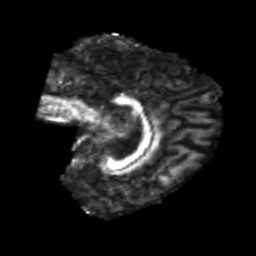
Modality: FA
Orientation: sagittal
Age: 20
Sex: female
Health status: healthy
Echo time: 0.074 s